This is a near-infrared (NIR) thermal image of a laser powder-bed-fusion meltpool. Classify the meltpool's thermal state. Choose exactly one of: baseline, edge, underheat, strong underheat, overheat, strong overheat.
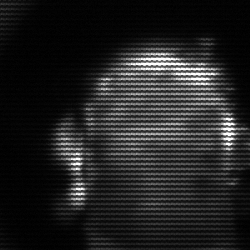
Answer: baseline